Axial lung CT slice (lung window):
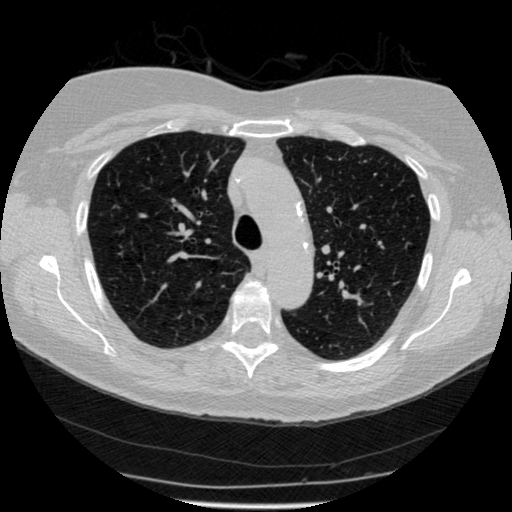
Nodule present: no